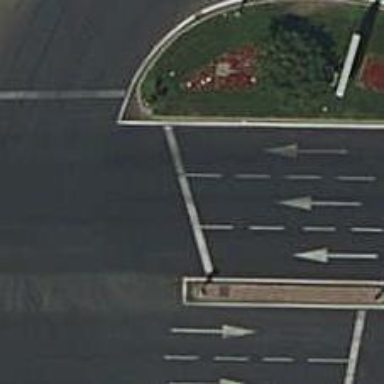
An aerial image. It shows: Road with traffic signals.